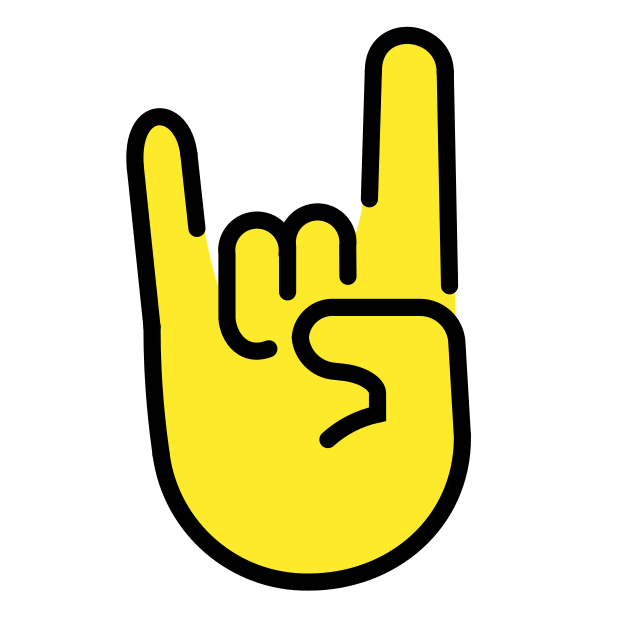
sign of the horns